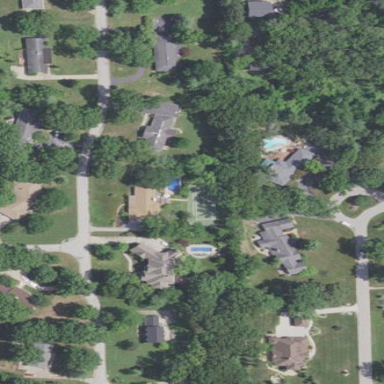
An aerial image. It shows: This residential area consists of single-family homes.